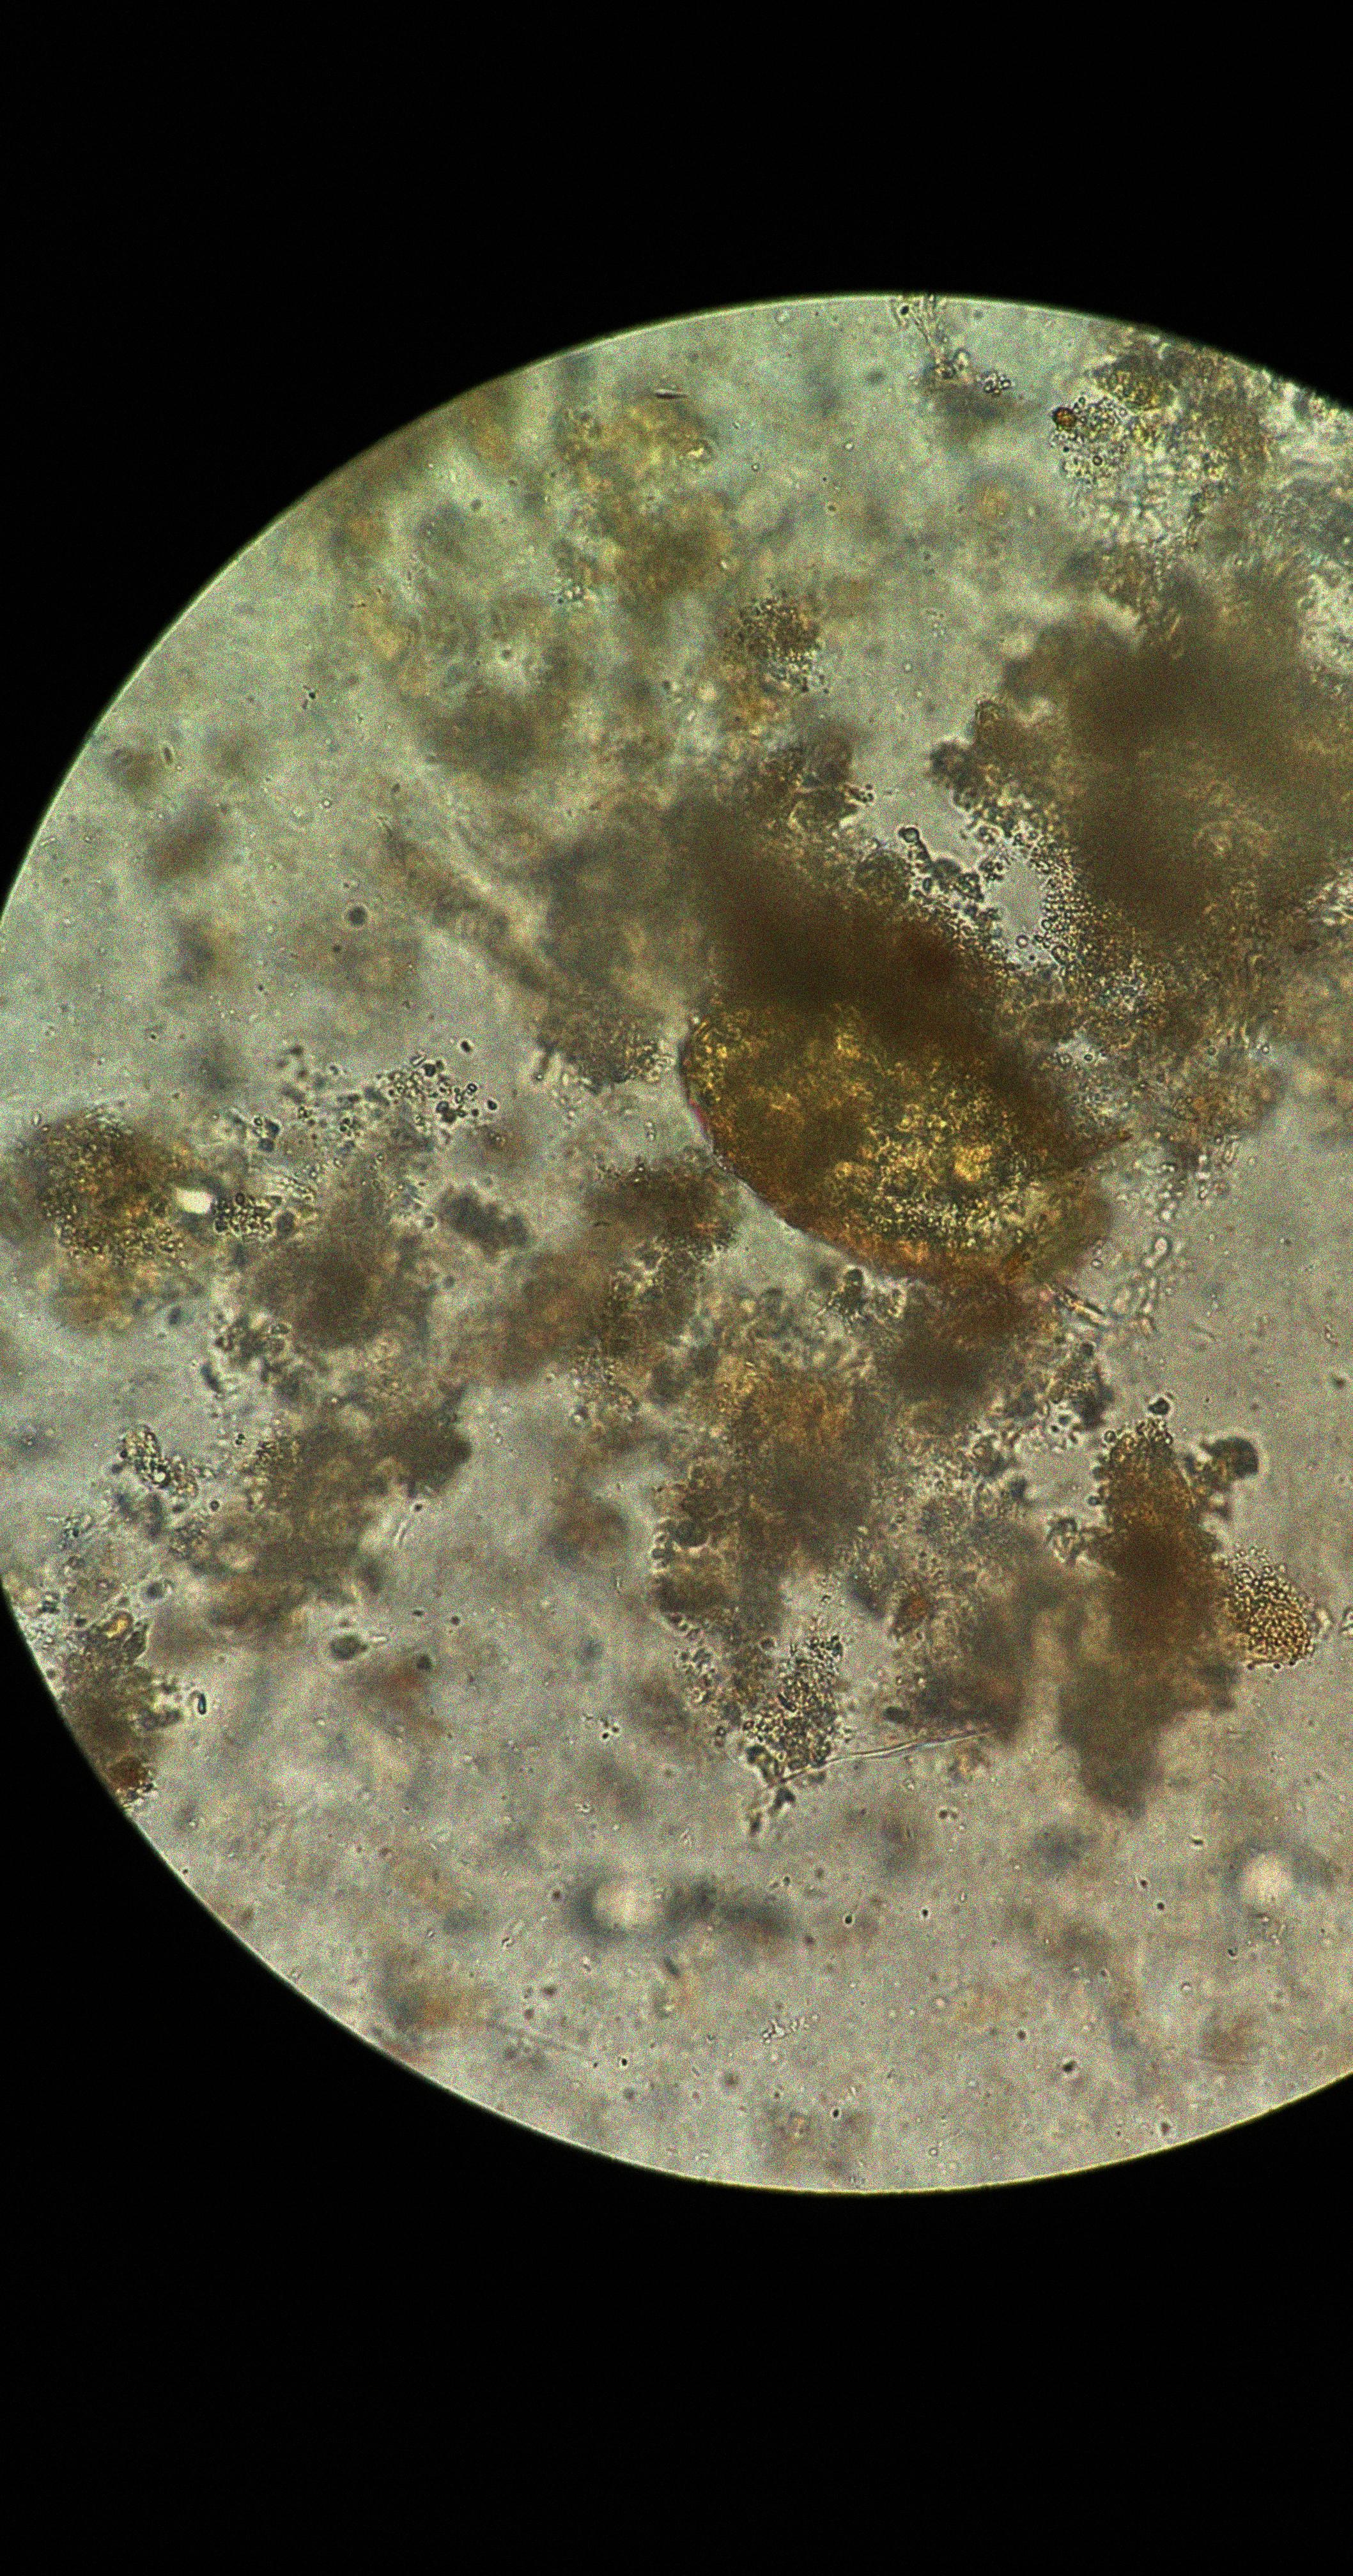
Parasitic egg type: Fasciolopsis buski